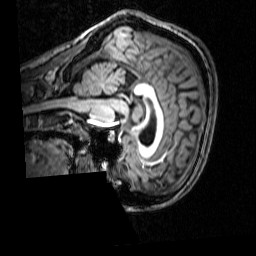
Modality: T1w
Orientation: sagittal